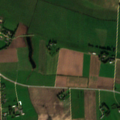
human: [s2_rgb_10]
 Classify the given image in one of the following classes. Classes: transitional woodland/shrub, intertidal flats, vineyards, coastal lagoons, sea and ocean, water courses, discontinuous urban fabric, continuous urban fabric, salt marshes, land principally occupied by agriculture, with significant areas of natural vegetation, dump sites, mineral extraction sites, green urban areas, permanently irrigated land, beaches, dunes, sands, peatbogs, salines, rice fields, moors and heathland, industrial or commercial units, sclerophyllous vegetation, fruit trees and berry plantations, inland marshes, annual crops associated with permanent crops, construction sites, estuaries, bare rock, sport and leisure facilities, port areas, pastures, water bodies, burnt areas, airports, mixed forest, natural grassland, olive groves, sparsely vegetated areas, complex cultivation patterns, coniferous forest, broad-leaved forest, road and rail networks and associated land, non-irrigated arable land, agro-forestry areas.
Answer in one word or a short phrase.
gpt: non-irrigated arable land, pastures, complex cultivation patterns